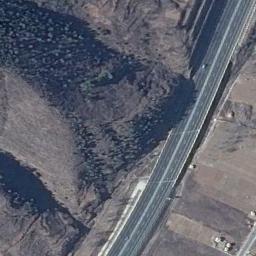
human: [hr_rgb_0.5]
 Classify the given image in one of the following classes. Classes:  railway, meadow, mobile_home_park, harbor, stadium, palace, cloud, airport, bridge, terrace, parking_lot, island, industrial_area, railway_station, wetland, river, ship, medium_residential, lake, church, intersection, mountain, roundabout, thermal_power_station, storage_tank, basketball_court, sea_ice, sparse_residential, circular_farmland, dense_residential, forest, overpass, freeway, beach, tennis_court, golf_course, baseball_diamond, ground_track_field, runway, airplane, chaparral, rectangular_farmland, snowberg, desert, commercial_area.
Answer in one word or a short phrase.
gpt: freeway